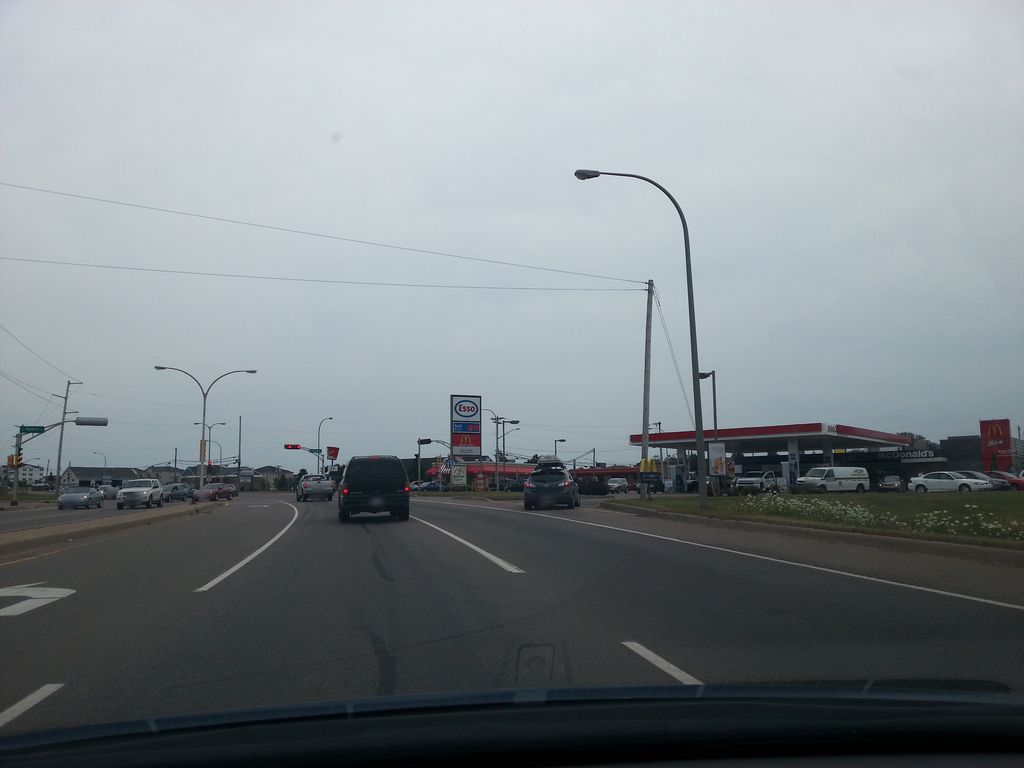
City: charlottetown